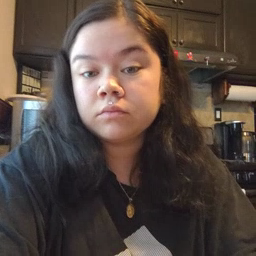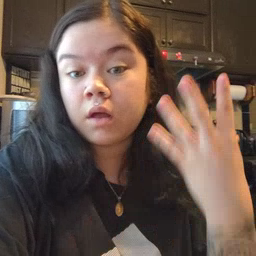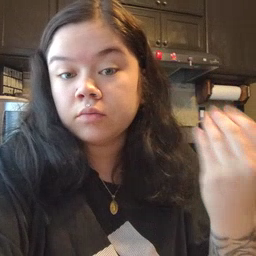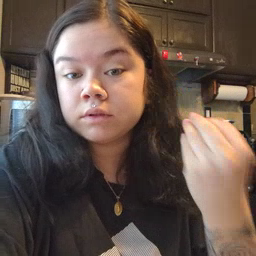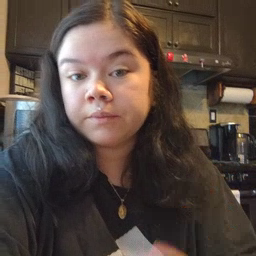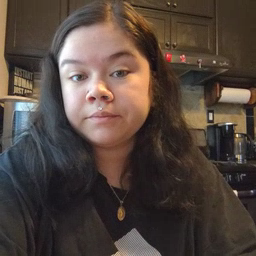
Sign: outside